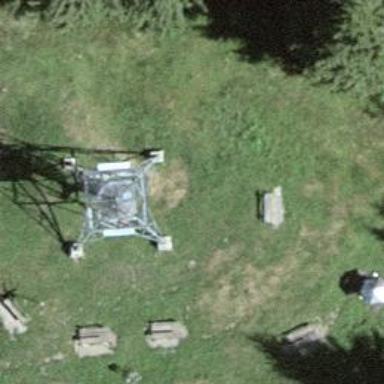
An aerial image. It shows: Tower at viewpoint near natural peak.